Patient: sex F, age 65
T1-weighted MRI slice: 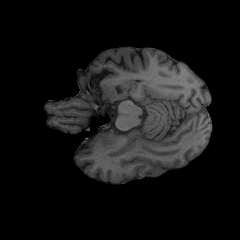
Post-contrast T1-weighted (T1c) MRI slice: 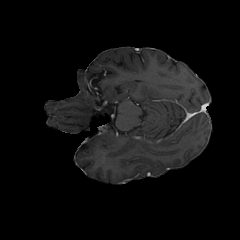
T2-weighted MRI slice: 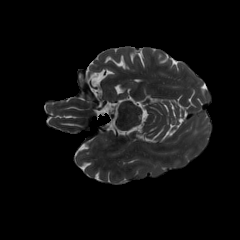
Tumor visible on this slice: yes
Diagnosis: Glioblastoma, IDH-wildtype
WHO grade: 4